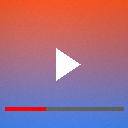
Screen state: on